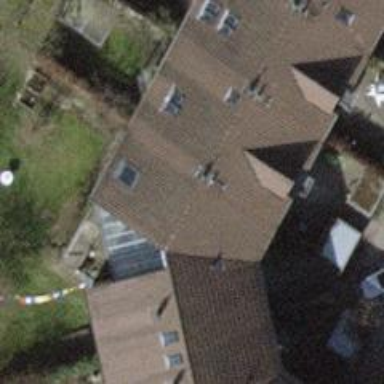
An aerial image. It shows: Terrace building with gabled roof.